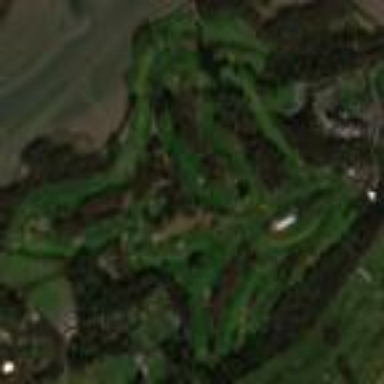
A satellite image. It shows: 18-hole golf course situated within leisure land.